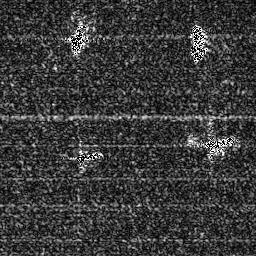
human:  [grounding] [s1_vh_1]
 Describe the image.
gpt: In the satellite image, there is  <ref>1 medium ship </ref> <box>[[72, 8, 80, 23, 0]]</box> located at top right,  <ref>1 medium ship </ref> <box>[[79, 51, 91, 59, 0]]</box> located at right,  <ref>1 small ship </ref> <box>[[28, 57, 39, 64, 0]]</box> located at center,  <ref>1 small ship </ref> <box>[[27, 9, 33, 19, 0]]</box> located at top.